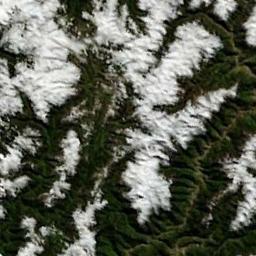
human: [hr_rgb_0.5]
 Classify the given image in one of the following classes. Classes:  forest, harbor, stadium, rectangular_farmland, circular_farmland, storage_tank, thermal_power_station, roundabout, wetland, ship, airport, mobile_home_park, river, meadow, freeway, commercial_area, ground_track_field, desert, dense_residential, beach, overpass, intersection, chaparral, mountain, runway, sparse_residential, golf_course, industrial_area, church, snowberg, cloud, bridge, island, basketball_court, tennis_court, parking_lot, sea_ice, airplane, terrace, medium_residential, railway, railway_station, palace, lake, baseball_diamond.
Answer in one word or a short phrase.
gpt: snowberg